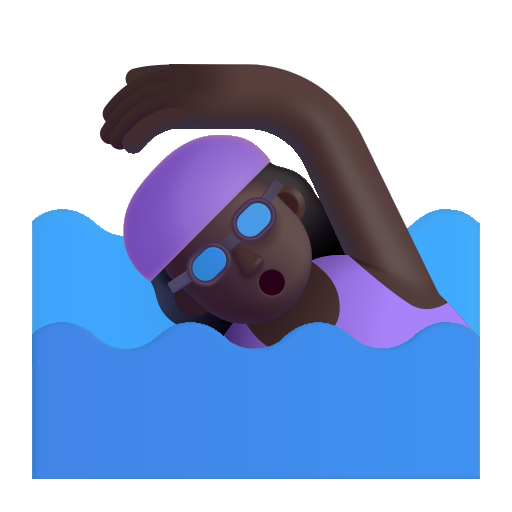
woman swimming color dark